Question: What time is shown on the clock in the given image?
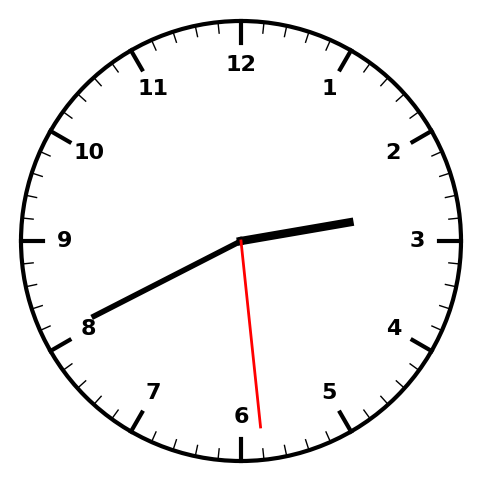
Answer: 02:40:29